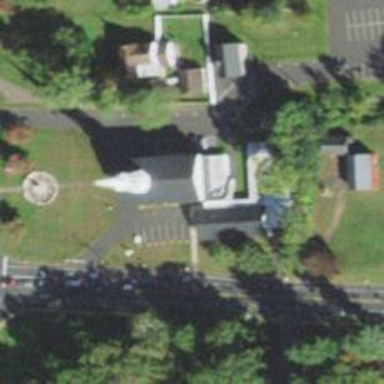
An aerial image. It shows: Place of worship.